Question: How do i remove the row lines at the start of the line? I typed the command
'''
:s/^/# /
'''
while in command mode and it suddenly appeared. I typed the command again, but it's still in my editor. I was trying to comment out a few blocks of code. This is the stackoverflow page I was following: <URL>
Please see the image below to see what I'm pertaining to. Thanks in advance!

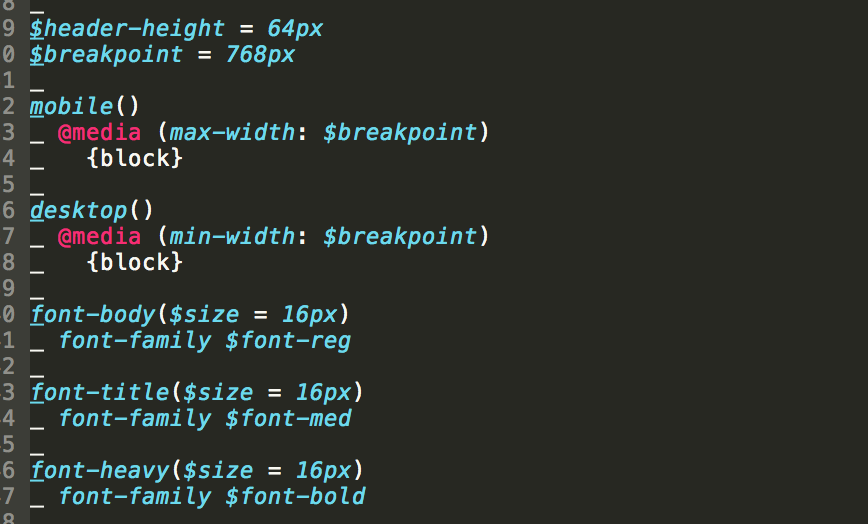
Answer: Vim highlights the current search pattern; this is the ''incsearch'' option; either you have it explicitly turned on in your '~/.vimrc', or you use a recent Vim 8 version that has this enabled by the defaults.
Check with ':hi IncSearch'; it should show the same formatting as your screenshot. You can also use a ':hi' command to customize this (or choose a different colorscheme).
To turn this off, use
'''
:nohlsearch
'''
You can shorten that to ':noh'; some people also define a mapping to quickly clear this. Alternatively, you can also search for something else.